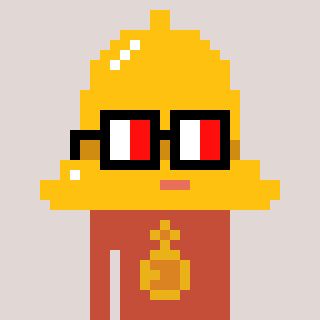
a pixel art character with square glasses with black frames and red eyes, a bell-shaped head and a rust-colored body on a warm background